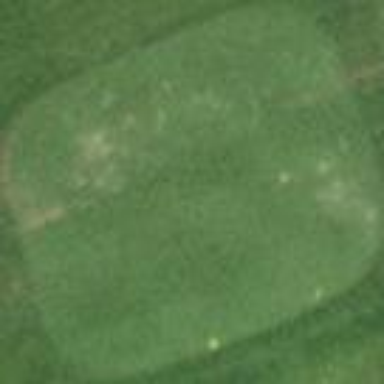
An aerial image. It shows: Golf tee on grassy land.